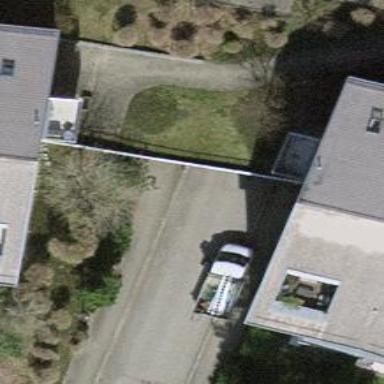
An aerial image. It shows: Entrance to multi-storey parking facility.